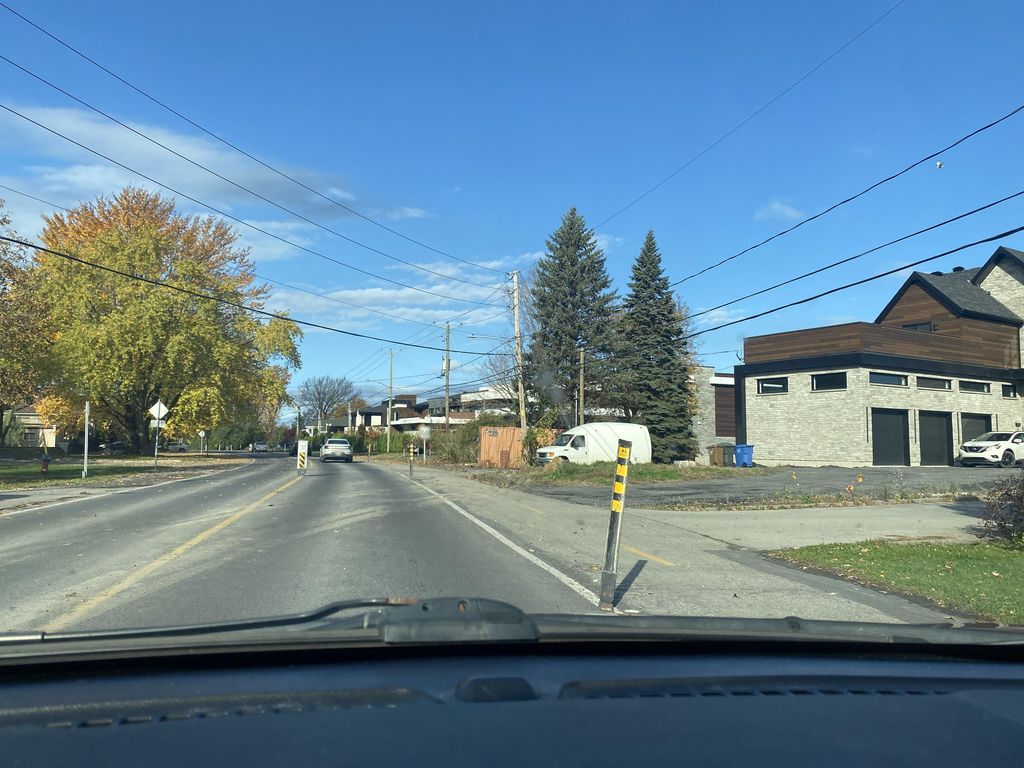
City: montreal